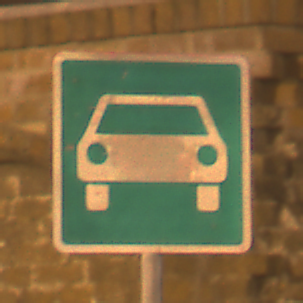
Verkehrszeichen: Kraftfahrstrasse
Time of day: Night
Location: Outdoor (Urban)
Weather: Clear
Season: NotSpecified
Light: Artificial